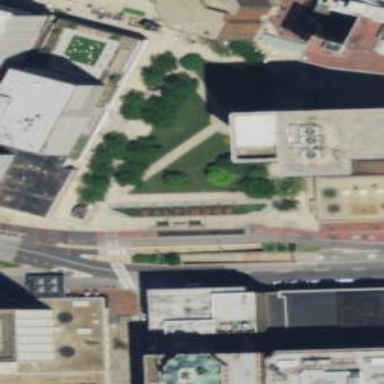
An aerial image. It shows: Public park and social space located downtown Baltimore. The park features grass and concrete plates.